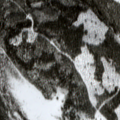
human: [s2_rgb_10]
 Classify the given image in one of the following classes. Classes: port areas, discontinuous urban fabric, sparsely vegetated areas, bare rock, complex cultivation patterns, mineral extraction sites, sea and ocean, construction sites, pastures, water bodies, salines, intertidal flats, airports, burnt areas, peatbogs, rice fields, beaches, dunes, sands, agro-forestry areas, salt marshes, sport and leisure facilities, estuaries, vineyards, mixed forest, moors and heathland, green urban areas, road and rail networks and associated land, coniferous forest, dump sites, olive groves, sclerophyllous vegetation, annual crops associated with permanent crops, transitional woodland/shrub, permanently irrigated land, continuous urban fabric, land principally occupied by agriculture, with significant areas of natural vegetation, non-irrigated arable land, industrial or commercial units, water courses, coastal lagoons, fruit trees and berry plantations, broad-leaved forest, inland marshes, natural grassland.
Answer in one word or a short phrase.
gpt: coniferous forest, transitional woodland/shrub, peatbogs